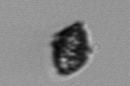
Label: Kryptoperidinium_triquetrum